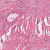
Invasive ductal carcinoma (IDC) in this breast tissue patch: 1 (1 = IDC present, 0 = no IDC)